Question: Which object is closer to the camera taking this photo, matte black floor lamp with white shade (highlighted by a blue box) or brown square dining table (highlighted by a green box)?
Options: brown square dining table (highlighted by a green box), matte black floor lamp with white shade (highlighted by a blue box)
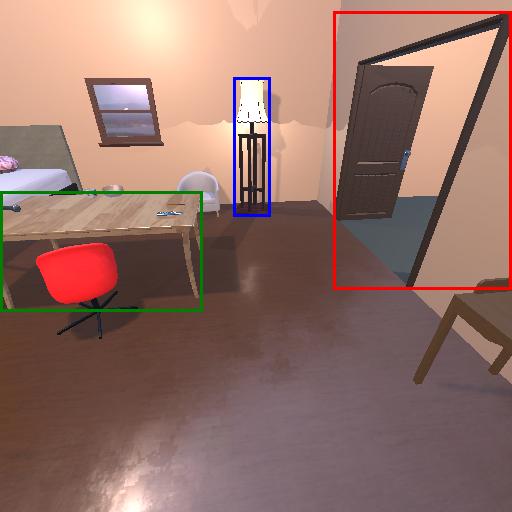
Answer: brown square dining table (highlighted by a green box)